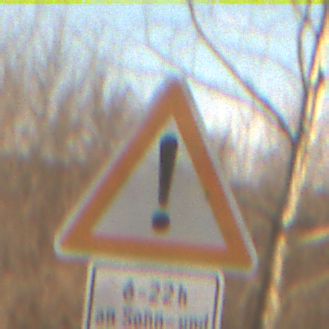
Verkehrszeichen: Gefahrenstelle
Zusatzzeichen unten: ZeitangabenMitBeschraenkungAufWochentage4
Umgebung: Outdoor, Nature
Tageszeit: SunriseSunset
Wetter: PartlyCloudy
Licht: Natural
Jahreszeit: NotSpecified
Kontrast: MediumContrast